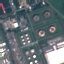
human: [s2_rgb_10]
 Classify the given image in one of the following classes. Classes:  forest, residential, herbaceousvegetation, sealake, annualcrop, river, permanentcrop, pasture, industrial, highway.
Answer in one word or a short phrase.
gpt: Industrial